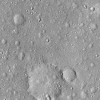
Atmospheric dust classification: not_dusty